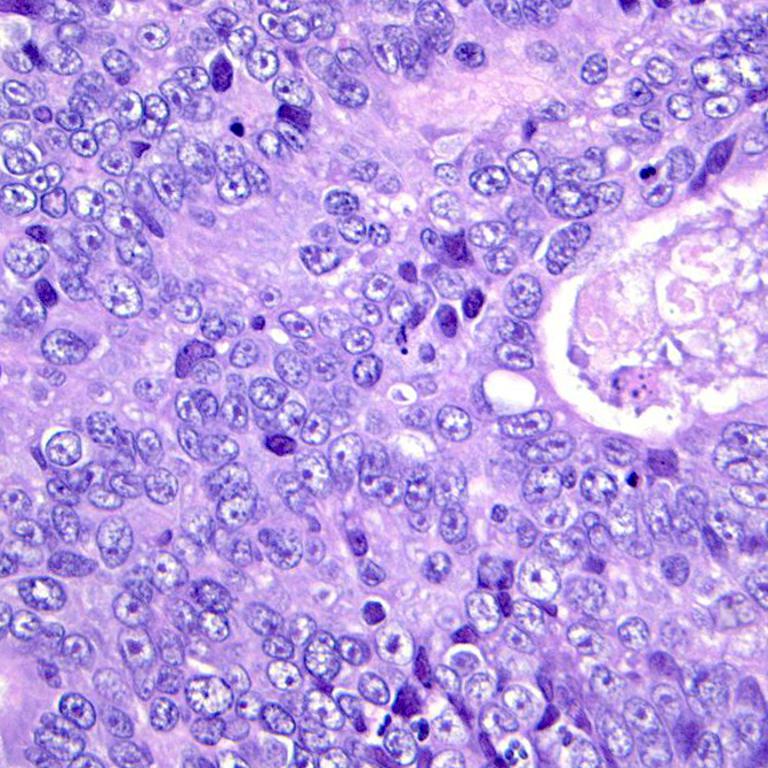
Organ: colon
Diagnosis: adenocarcinomas